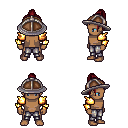
a pixel art fantasy rpg character, male body template, human, dark skin, gold arm armor, metal pants, brunette short topknot hairstyle, chain helm, four views (front, back, left, right), 2x2 character sprite sheet, small pixel art, hard edges, no anti-aliasing